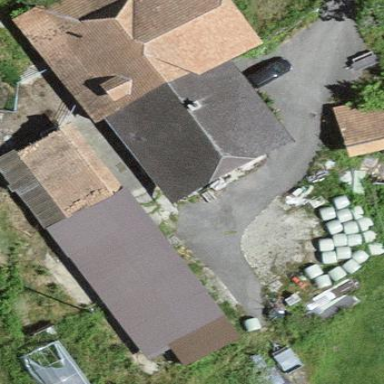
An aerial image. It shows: Shed building.